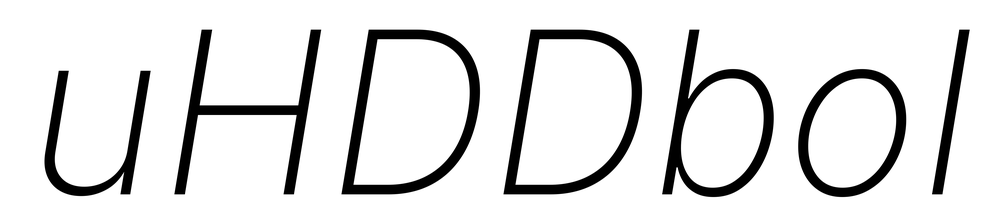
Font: Inter-Italic_ExtraLight_Italic